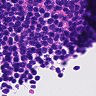
Metastatic tissue present: no